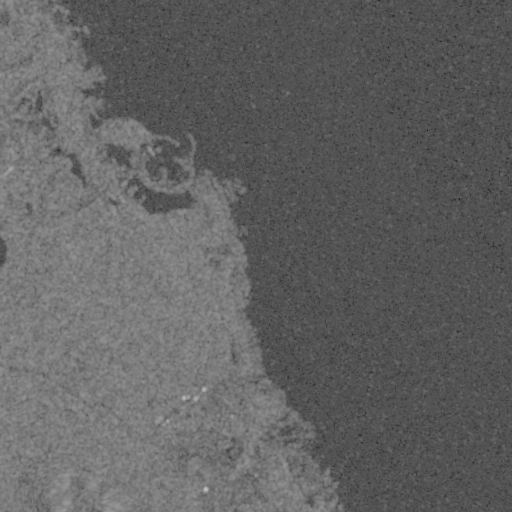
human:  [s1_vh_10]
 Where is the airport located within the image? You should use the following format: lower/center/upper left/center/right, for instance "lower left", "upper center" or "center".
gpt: The airport is located in the upper left of the image.
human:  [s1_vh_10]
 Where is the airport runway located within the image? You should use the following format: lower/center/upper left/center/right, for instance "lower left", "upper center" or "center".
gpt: The airport runway is located in the upper left of the image.
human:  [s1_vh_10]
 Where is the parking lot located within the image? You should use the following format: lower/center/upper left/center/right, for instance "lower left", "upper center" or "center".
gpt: The parking lot is located in the upper left of the image.
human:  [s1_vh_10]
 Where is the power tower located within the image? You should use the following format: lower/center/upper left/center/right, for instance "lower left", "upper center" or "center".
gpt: There is no power tower in the image.

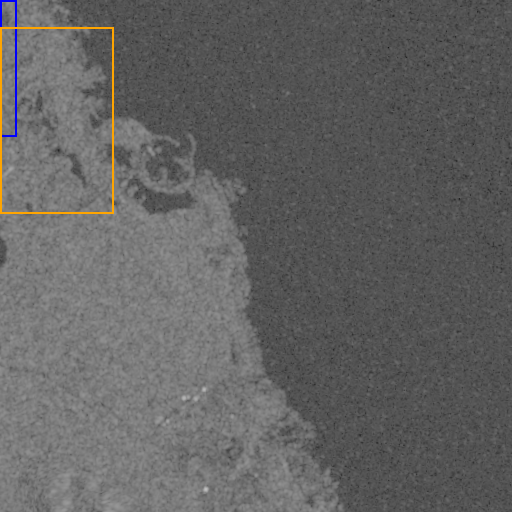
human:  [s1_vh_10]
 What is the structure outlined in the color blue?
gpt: The structure outlined in blue is an airport.
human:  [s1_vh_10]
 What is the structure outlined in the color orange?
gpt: The structure outlined in orange is a park.
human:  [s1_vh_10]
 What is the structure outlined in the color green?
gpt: There is no green outline.